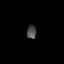
Tissue: lung
Cell type: Endothelial cells
Senescence score: 0.5637
Nuclear area (px): 129
Mean DAPI intensity: 73.543